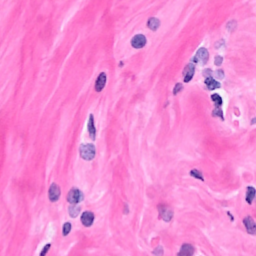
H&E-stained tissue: Breast